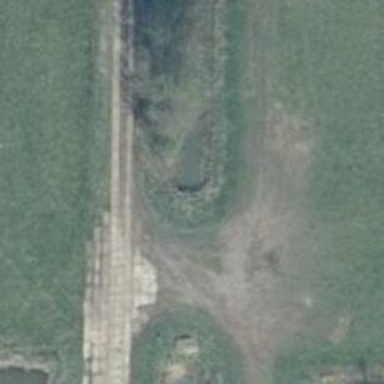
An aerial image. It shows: Culvert tunnel.